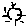
Label: sun